Question: Assume the inputs are
a = [2,3,4,1]
b = [1,2,4,3]
The function takes the first input and gives the following output.
'''
3,2,4,1,
2,4,3,1,
2,3,1,4,
1,3,4,2
'''
The DoThis function is as follows:
'''
int **DoThis(int n, int arr[n]){
int l = n;
int **b = malloc(l * sizeof(*b));//sizeof(*b) : sizeof(int *)
int i, j, k;
for (i = 0; i < l; i++) {
j = (i + 1) % l;
int *copy = malloc(l * sizeof(*copy));//sizeof(int)
for (k = 0; k < l; k++)
copy[k] = arr[k];
int t = copy[i];
copy[i] = copy[j];
copy[j] = t;
//printf("{%d, %d, %d, %d}
", copy[0], copy[1], copy[2], copy[3]);
b[i] = copy;
}
return b;
}
'''
This function will be then performed on all the output produced at first level and so on, until the input . So it will look like this.

Since we found [1,2,4,3], we stop the function and output as 2, as it is in level 2.
How can I do this??
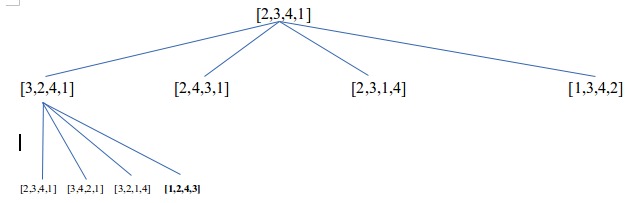
Answer: '''
#include <stdio.h>
#include <string.h>
#include <stdlib.h>
#include <stdbool.h>
typedef struct element {
int *array;
int size;
} Element;
bool Element_equal(Element *a, Element *b){
return a->size == b->size && memcmp(a->array, b->array, a->size * sizeof(*a->array))==0;
}
Element *E_copy(Element *e){
Element *el = malloc(sizeof(*el));
el->array = malloc(e->size * sizeof(*e->array));
memcpy(el->array, e->array, e->size * sizeof(*e->array));
el->size = e->size;
}
void E_print(Element *e){
int i;
for(i=0; i<e->size; i++)
printf("%d ", e->array[i]);
printf("
");
}
void E_drop(Element *e){
free(e->array);
free(e);
}
typedef struct node {
Element *data;
int level;
struct node *next;
} Node;
void Node_drop(Node *node){
E_drop(node->data);
free(node);
}
typedef struct queque {
Node *top;
Node *tail;
} Queque;
Queque *Q_new(void){
return calloc(1, sizeof(Queque));
}
Node *Q_deq(Queque *q){
if(q->top){
Node *node = q->top;
q->top = q->top->next;
return node;
}
return NULL;
}
void Q_drop(Queque *q){
Node *node;
while(node = Q_deq(q))
Node_drop(node);
free(q);
}
void Q_enq(Queque *q, Element *element, int level){
Node *node = malloc(sizeof(*node));
node->data = element;
node->level = level;
node->next = NULL;
q->tail = q->top ? (q->tail->next = node) : (q->top = node);
}
Element **transpose(Element *e){
int l = e->size;
Element **b = malloc(l * sizeof(*b));
int i, j;
for (i = 0; i < l; i++) {
j = (i + 1) % l;
Element *copy = E_copy(e);
int t = copy->array[i];
copy->array[i] = copy->array[j];
copy->array[j] = t;
b[i] = copy;
}
return b;
}
int Cyc_Ken_Tau(Element *start, Element *goal){
Queque *queque = Q_new();
Q_enq(queque, E_copy(start), 0);//level 0
while(true){
Node *node = Q_deq(queque);
if(Element_equal(node->data, goal)){
int ret = node->level;
Node_drop(node);
Q_drop(queque);
return ret;
}
Element **new_list = transpose(node->data);
int i;
for(i=0; i < node->data->size; ++i){
Q_enq(queque, new_list[i], node->level + 1);
}
free(new_list);
Node_drop(node);
}
}
int main(){
int a[] = {2, 3, 4, 1};
int b[] = {1, 2, 4, 3};
int n = sizeof(a)/sizeof(*a);
Element start = { a, n };
Element goal = { b, n };
int level = Cyc_Ken_Tau(&start, &goal);
printf("%d
", level);
return 0;
}
'''